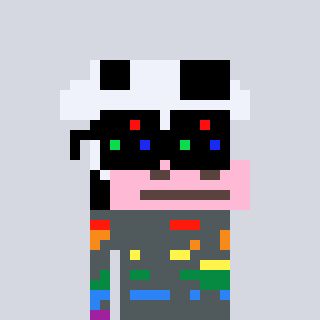
a pixel art character with square black sunglasses, a cow-shaped head and a blue-colored body on a cool background